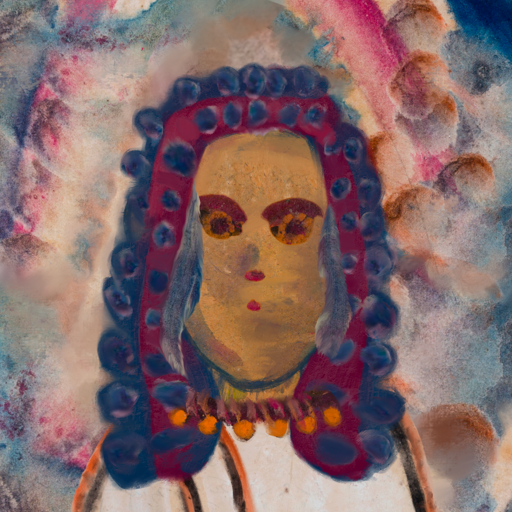
Background: Rupkatha, Head And Neck Front: In_The_Sun, Face Front: Doll, Bust: Roy_Bahadur, Hair Front: Hill_Girl, Head Accessory: Blank, Second Necklace: Blank, Necklace: Doll, Baby: Blank